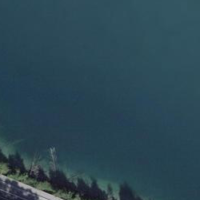
EUNIS habitat code: 14
Species observed at this site:
Chroicocephalus ridibundus
Fulica atra